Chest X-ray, PA view. Patient: 48 years old, sex F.
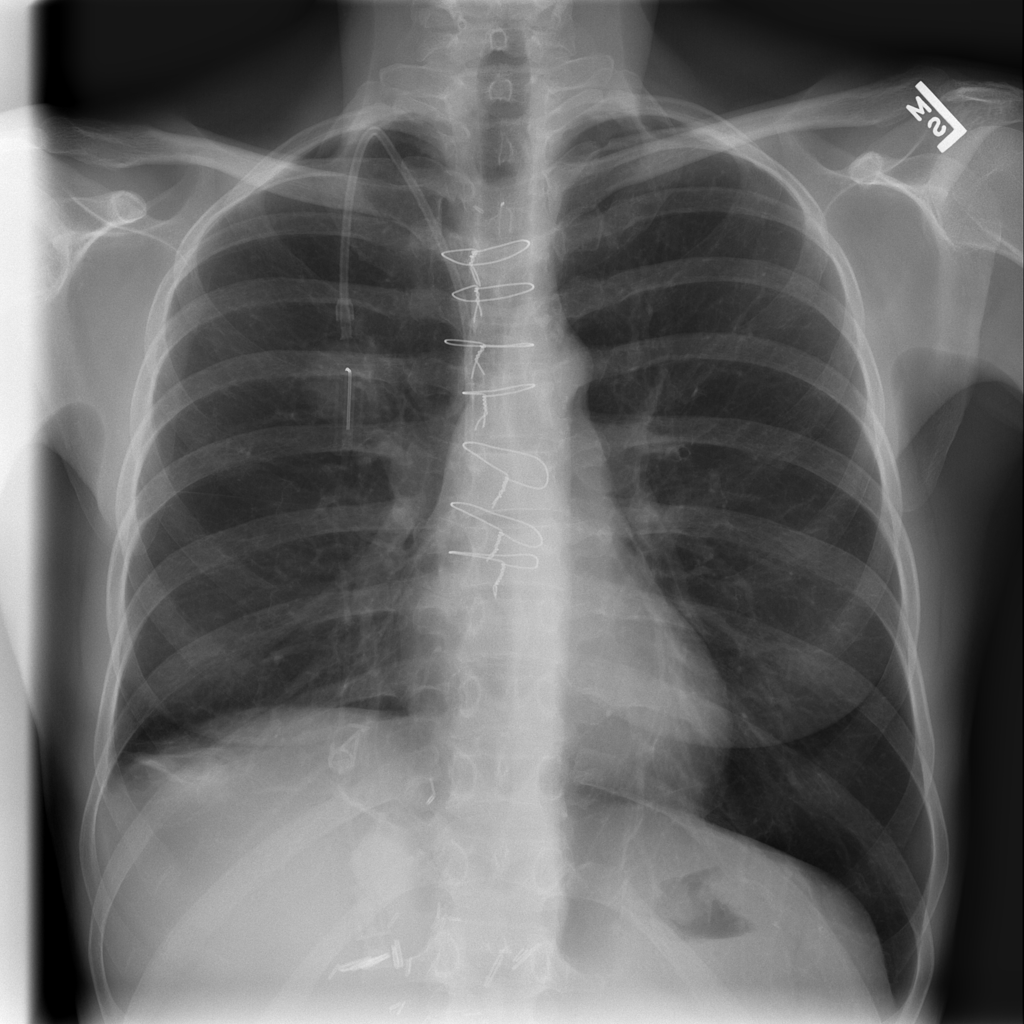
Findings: Mass, Nodule